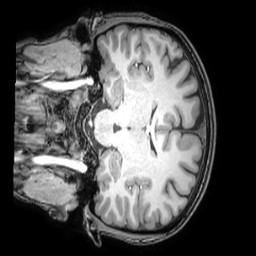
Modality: T1w
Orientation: coronal
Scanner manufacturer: philips
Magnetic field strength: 3 T
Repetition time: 0.008 s
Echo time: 0.0035 s